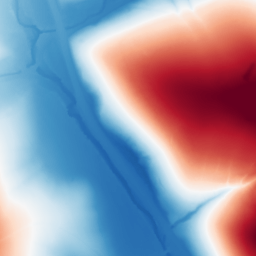
Category: trend_removal
Decomposition family: polynomial
Decomposition parameters: degree: 2
Upsampling method: cubic_catmull_rom
Upsampling parameters: scale: 2
Upsampling scale: 2